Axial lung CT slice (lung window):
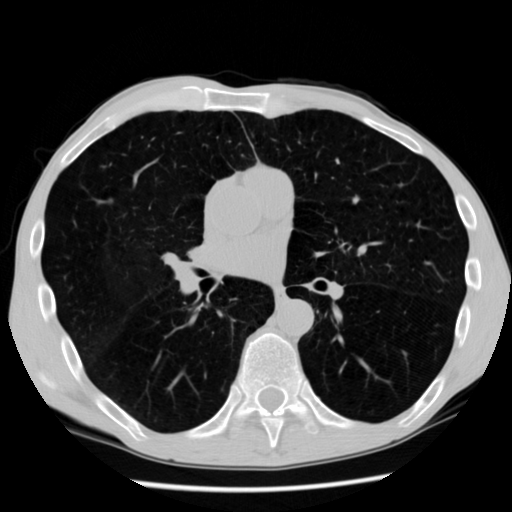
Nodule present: no